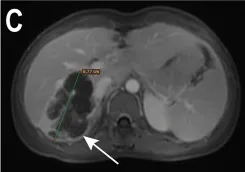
MRI evaluation during preoperative systemic treatment. Indicate the maximum diameter of the lesion located in the liver,. The maximum diameter of the lesion in. Were 10.16cm, 8.93cm, and 8.77cm.
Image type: radiology (mri)